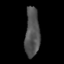
Tissue: lung
Cell type: T cells
Senescence score: 0.1894
Nuclear area (px): 701
Mean DAPI intensity: 81.26